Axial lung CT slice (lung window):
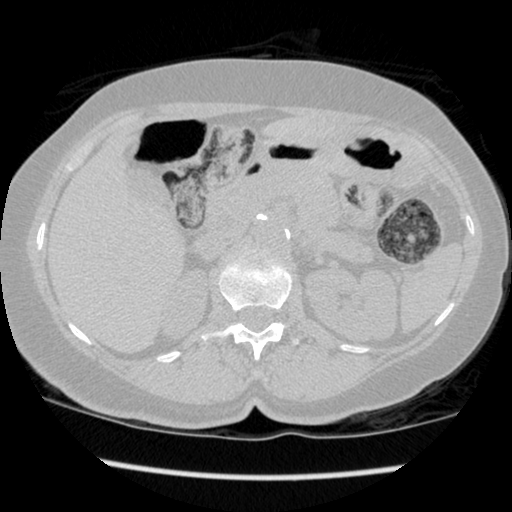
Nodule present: no